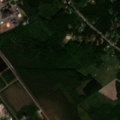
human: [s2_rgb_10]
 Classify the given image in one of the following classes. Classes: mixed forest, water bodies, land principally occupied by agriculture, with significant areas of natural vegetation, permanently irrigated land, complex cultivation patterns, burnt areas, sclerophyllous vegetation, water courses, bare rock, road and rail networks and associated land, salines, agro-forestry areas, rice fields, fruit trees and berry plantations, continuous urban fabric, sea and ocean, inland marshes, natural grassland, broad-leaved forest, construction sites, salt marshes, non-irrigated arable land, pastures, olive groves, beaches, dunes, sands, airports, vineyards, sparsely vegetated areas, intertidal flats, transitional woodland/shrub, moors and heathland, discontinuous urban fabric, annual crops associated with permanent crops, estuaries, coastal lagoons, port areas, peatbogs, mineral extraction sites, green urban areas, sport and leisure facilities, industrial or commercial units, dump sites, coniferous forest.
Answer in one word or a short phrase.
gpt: discontinuous urban fabric, dump sites, non-irrigated arable land, mixed forest